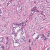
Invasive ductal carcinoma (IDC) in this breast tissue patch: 1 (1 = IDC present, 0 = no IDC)